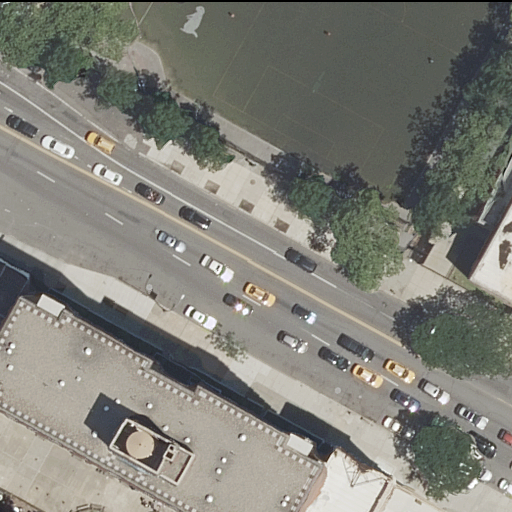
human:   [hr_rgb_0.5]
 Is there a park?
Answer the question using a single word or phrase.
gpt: yes

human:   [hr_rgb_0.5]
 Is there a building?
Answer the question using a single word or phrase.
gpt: yes

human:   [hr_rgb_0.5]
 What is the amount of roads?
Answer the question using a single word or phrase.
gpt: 5

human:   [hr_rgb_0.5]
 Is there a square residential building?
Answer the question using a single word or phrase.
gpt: no

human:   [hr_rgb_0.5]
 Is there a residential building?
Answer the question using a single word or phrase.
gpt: yes

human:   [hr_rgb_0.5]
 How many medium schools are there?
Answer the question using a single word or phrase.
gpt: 1

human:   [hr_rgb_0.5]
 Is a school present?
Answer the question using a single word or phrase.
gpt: yes

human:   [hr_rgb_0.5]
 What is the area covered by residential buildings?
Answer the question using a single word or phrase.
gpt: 1736m2

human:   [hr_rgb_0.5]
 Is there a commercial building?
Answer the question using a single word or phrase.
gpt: no

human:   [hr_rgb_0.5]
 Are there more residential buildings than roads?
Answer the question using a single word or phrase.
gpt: no

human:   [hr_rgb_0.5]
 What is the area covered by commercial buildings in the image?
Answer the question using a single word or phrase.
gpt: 0m2

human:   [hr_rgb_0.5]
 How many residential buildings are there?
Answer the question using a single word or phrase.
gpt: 2

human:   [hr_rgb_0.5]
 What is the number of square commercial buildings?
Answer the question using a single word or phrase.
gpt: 0

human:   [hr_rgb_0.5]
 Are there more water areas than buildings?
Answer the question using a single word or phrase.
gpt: no

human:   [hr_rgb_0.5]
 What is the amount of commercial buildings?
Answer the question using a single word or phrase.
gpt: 0

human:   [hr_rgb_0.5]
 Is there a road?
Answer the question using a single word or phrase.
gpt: yes

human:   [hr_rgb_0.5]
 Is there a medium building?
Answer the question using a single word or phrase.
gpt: yes

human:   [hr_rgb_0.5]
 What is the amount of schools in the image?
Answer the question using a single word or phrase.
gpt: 2

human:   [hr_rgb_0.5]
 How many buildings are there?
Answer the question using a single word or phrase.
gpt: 4

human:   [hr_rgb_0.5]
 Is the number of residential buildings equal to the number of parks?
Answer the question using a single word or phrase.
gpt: no

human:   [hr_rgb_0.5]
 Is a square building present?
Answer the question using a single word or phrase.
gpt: no

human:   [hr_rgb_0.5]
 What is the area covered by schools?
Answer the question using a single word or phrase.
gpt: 1321m2

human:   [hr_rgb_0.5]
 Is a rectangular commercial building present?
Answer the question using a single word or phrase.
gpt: no

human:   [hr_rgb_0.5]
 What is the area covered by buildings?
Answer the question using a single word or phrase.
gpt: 2080m2

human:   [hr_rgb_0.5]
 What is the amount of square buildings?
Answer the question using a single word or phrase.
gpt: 0

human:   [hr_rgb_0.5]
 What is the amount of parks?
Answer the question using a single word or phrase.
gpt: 1

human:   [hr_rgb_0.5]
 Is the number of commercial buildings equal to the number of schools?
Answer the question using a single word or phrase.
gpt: no

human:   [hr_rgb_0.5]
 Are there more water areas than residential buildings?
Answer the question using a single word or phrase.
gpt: no

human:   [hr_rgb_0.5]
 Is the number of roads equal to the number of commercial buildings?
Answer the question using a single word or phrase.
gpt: no

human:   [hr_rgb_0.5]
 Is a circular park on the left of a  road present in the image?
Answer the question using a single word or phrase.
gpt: no

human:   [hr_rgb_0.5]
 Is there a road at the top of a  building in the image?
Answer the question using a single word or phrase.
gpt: yes

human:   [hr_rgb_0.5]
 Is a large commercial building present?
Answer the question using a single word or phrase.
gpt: no

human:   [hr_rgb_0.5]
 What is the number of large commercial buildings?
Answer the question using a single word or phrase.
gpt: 0

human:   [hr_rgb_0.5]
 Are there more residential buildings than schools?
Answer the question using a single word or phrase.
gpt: no

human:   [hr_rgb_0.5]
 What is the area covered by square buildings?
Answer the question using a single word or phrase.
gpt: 0m2

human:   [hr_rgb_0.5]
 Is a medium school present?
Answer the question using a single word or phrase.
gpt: yes

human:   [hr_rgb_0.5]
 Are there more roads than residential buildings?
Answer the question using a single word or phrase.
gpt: yes

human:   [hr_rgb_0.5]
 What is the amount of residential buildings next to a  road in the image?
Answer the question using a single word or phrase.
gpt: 2

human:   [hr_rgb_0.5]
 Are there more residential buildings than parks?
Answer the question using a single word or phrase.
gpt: yes

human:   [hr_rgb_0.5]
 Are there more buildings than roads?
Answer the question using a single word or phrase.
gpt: no

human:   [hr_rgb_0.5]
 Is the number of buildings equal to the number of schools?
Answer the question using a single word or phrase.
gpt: no

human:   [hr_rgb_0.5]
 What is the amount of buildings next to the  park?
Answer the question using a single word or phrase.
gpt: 4

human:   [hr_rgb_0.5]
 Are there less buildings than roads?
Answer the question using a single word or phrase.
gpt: yes

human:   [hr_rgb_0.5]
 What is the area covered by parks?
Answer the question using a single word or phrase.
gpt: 2528m2

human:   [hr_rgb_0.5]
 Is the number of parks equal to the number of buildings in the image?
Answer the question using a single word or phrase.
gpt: no

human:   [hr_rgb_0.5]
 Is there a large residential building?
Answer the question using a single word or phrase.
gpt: yes

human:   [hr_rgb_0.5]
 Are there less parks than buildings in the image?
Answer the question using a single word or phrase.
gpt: yes

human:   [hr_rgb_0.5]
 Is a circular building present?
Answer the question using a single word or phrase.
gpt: no

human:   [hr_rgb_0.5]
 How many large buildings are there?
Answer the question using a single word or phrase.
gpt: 2

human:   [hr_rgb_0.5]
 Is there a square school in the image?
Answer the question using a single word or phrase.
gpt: no

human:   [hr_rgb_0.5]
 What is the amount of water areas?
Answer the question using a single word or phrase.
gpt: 0

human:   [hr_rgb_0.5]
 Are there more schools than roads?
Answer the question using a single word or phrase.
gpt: no

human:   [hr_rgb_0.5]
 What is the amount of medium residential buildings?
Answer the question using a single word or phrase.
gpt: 0

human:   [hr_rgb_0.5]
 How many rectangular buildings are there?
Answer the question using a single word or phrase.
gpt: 2

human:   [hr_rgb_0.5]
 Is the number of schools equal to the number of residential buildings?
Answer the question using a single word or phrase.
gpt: yes

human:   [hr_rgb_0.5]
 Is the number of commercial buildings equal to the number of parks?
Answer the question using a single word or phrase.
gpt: no

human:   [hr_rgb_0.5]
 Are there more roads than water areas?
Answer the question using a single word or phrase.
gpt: yes

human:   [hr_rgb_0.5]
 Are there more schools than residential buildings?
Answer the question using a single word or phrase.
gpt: no

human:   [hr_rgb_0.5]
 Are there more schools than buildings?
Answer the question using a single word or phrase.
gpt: no

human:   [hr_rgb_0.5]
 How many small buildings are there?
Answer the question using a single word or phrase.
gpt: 1

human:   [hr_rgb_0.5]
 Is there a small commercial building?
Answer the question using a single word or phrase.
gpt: no

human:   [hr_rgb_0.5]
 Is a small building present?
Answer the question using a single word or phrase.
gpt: yes

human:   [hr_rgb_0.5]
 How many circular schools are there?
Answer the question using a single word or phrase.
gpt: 0

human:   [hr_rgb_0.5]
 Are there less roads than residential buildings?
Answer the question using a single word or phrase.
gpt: no